Field crop: tomato
Growth stage: 1
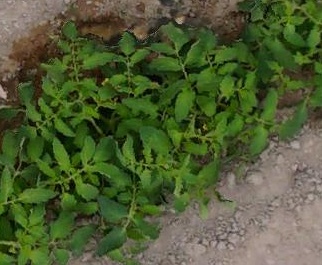
Species: tomato